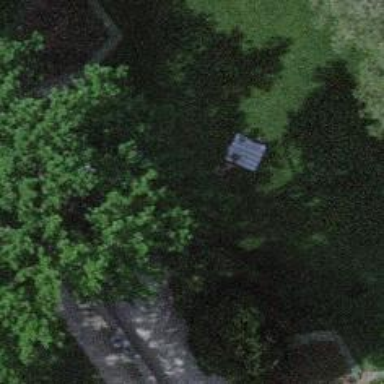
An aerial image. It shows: Bench for seating.